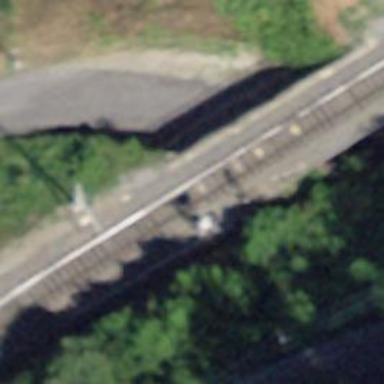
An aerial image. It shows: Bridge with electrified rail tracks and contact line.